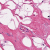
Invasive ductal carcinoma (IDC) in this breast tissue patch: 0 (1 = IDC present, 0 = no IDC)